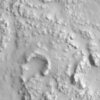
Label: not_dusty